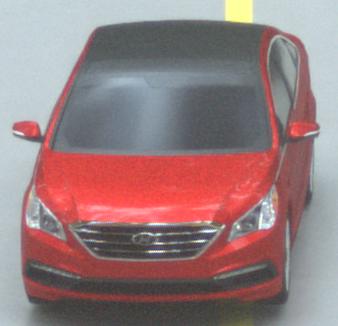
Make: Hyundai
Model: Sonata
Detailed model: Gen. 7
Model produced from: 2015
Model produced until: 2017
Doors: 4
Color: red
Road condition: wet road
Daytime: sunrise or sunset
Contrast: medium contrast